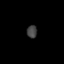
Tissue: skin
Cell type: Epithelial cells
Senescence score: 0.2854
Nuclear area (px): 129
Mean DAPI intensity: 64.938